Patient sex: F
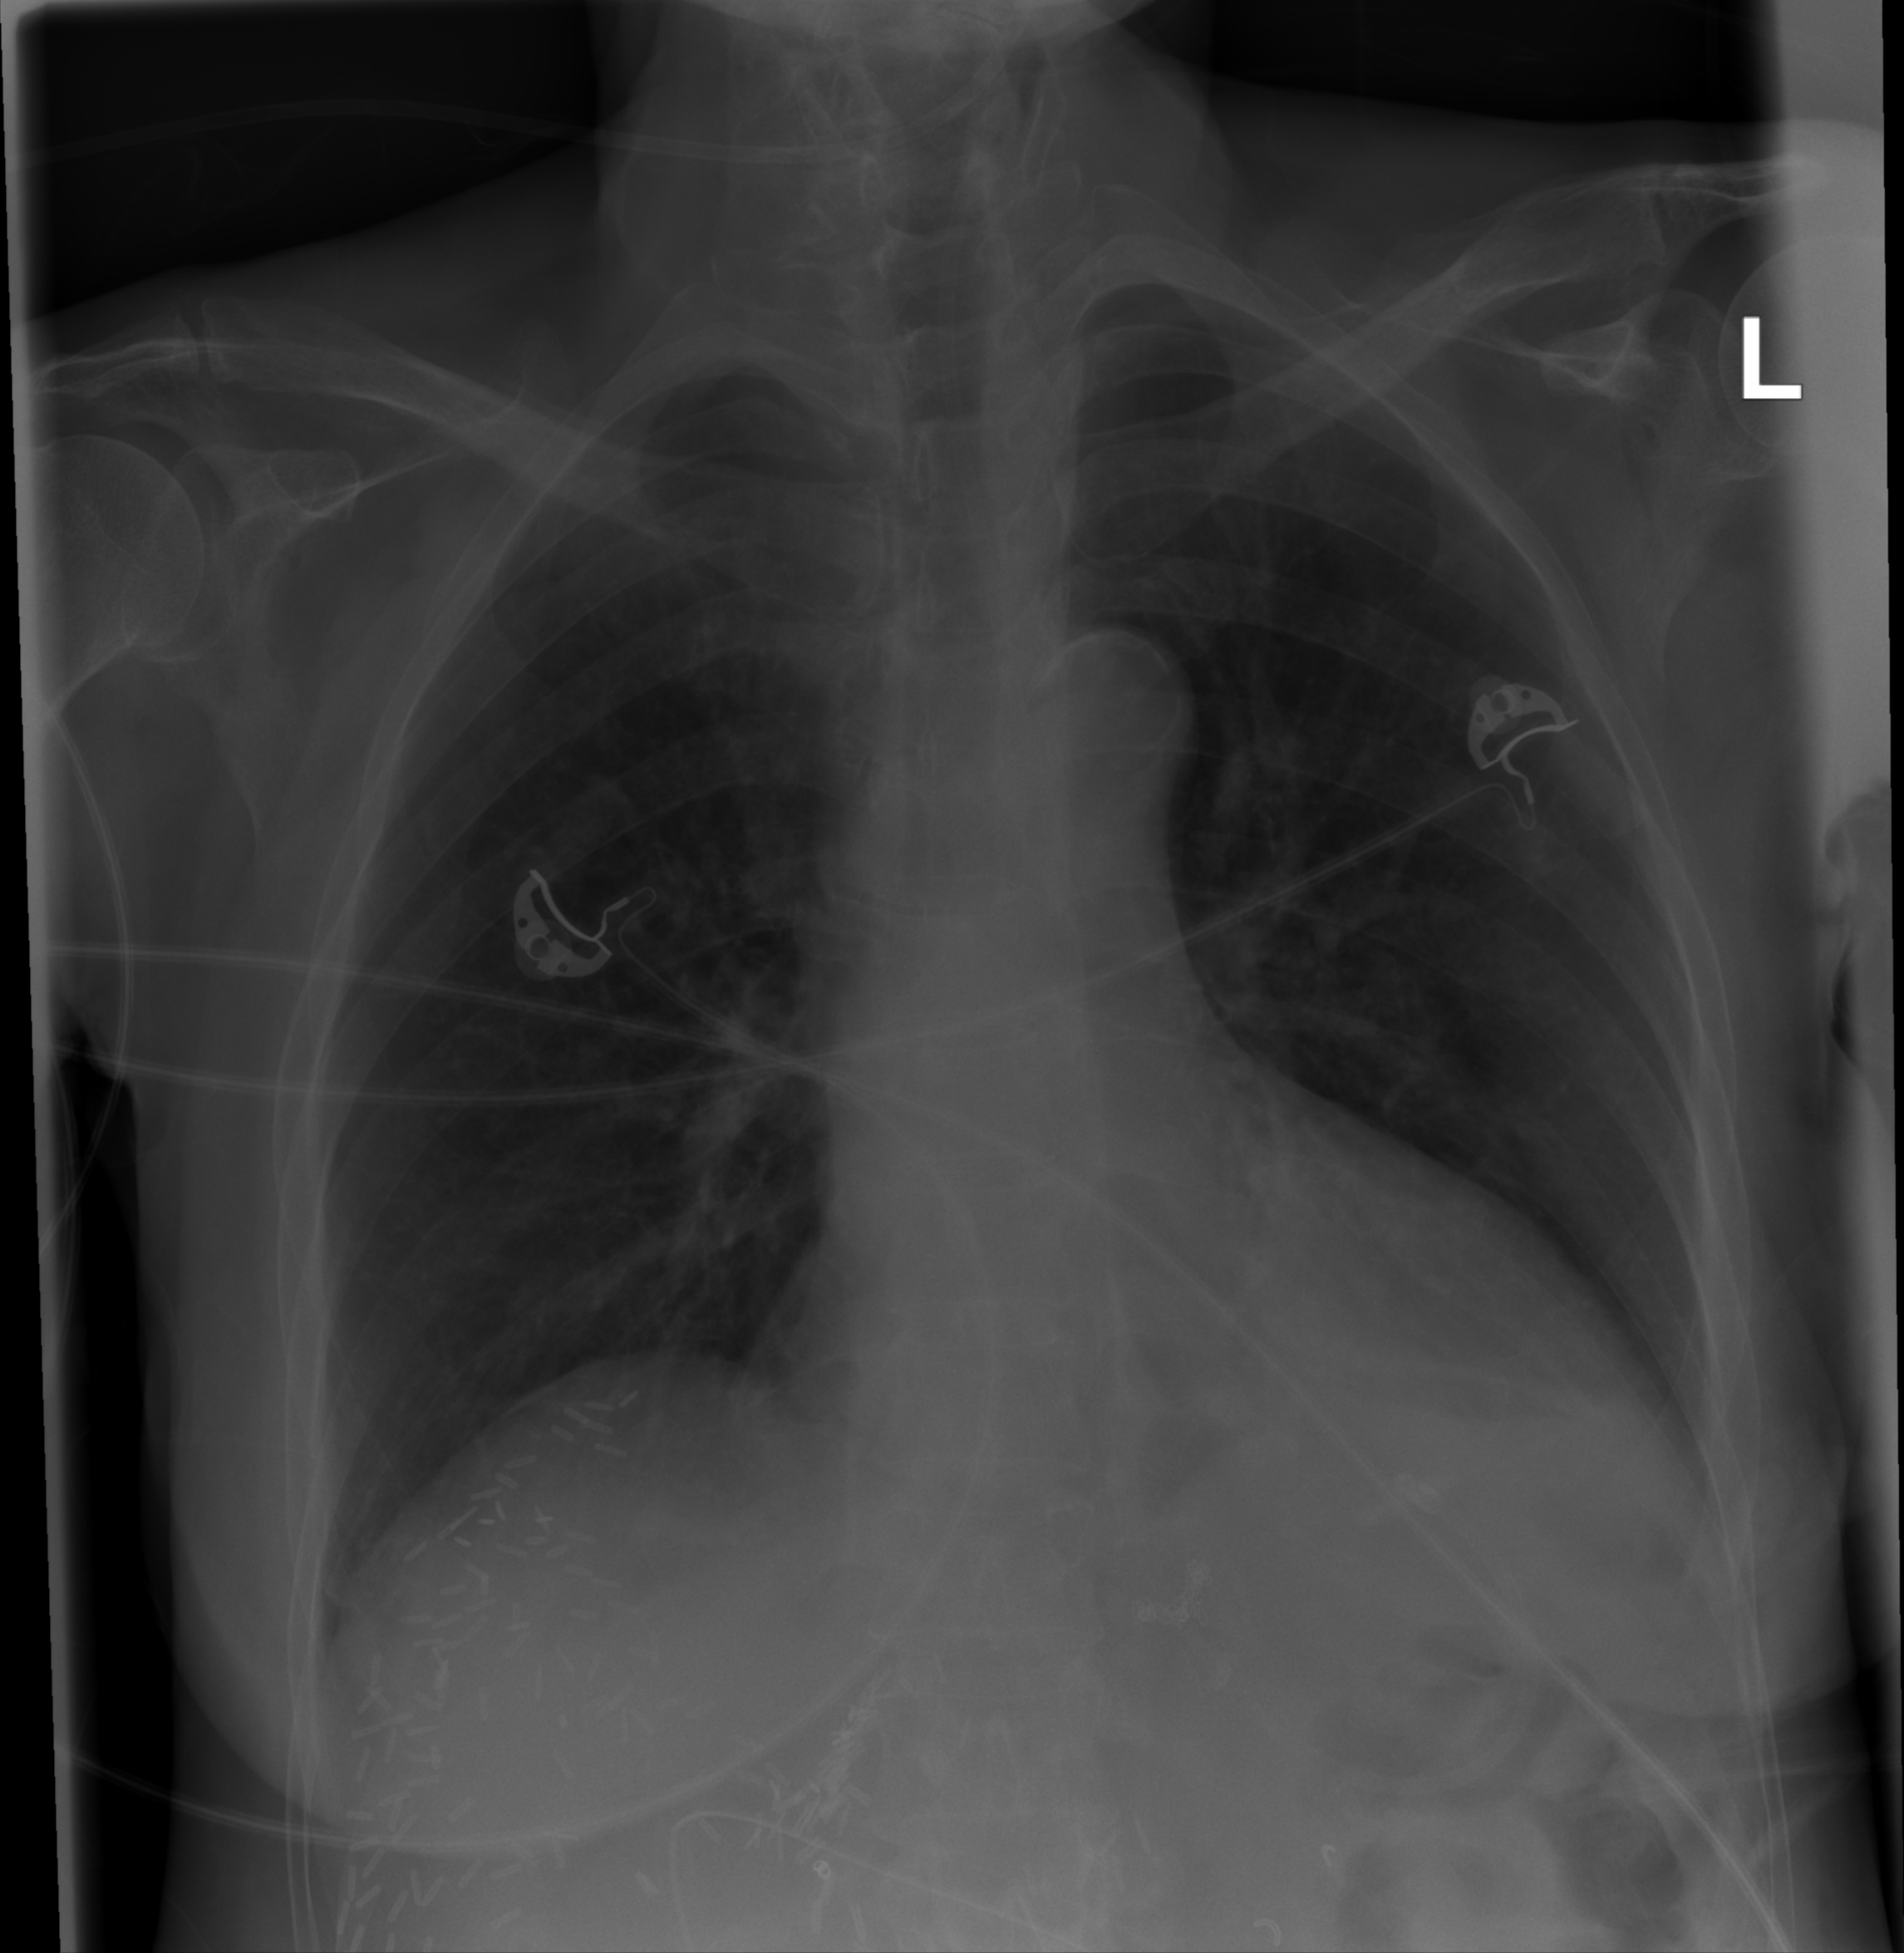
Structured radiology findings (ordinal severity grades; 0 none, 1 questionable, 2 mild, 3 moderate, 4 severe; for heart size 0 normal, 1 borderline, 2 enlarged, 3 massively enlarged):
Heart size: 2
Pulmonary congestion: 0
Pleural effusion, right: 0
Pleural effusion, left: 2
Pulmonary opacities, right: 0
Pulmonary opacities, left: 0
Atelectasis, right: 0
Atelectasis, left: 0